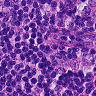
Metastatic tissue present: yes